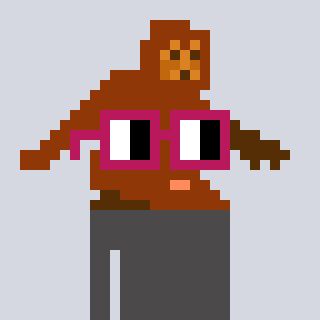
a pixel art character with square dark red glasses, a bigfoot-shaped head and a grayscale-colored body on a cool background